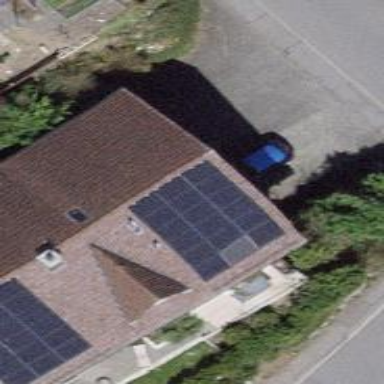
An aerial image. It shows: Solar power generator.